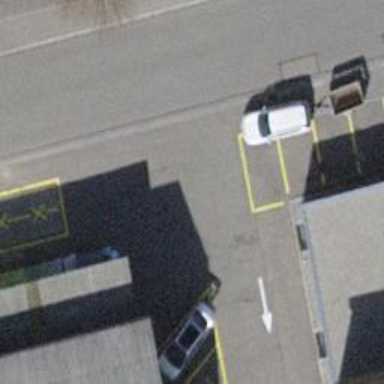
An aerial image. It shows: Asphalt parking lane.